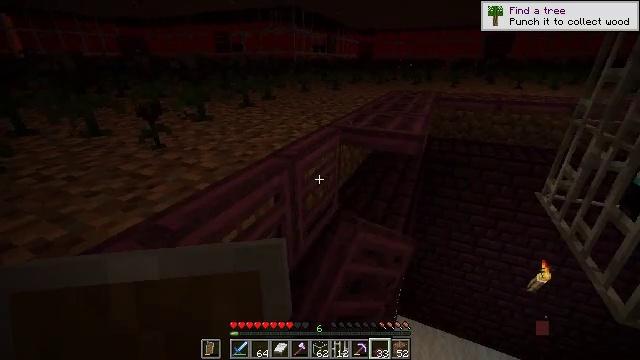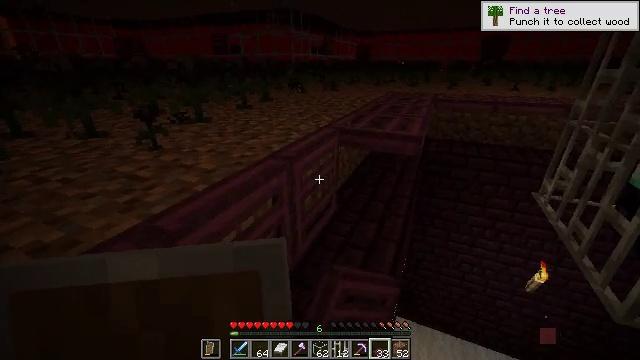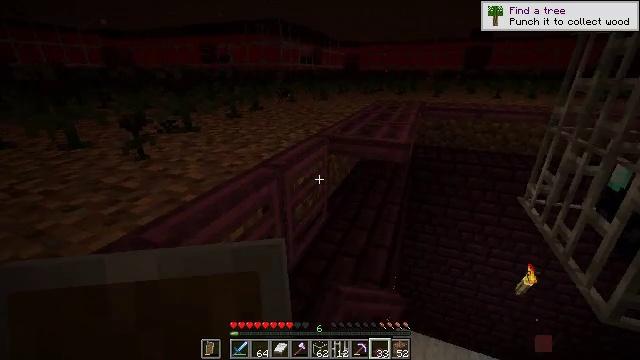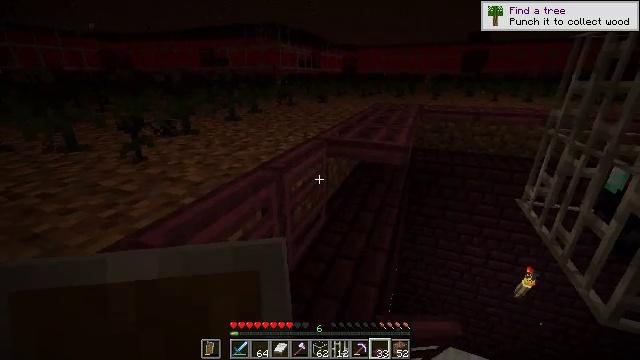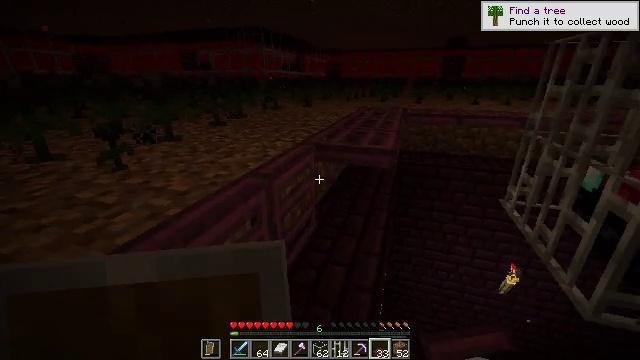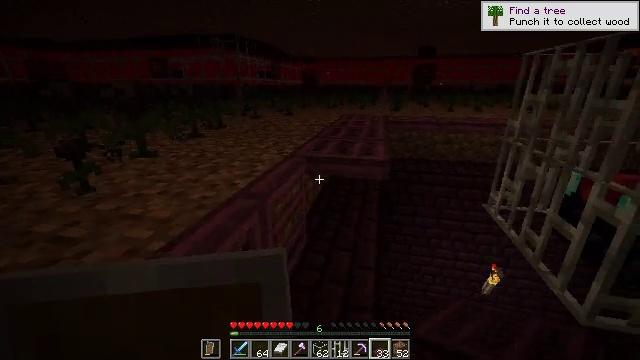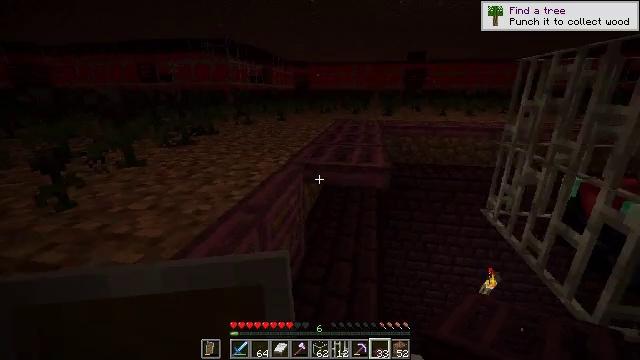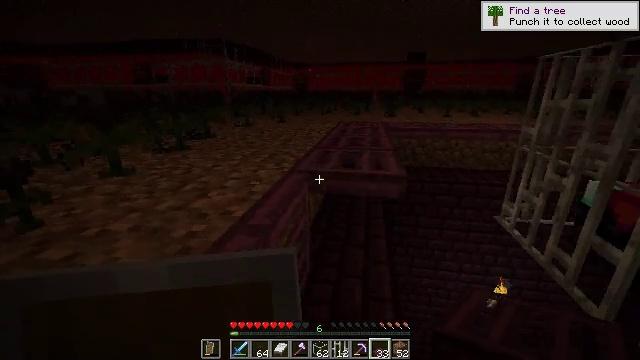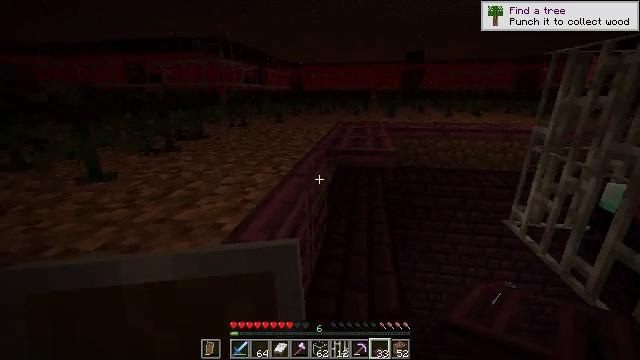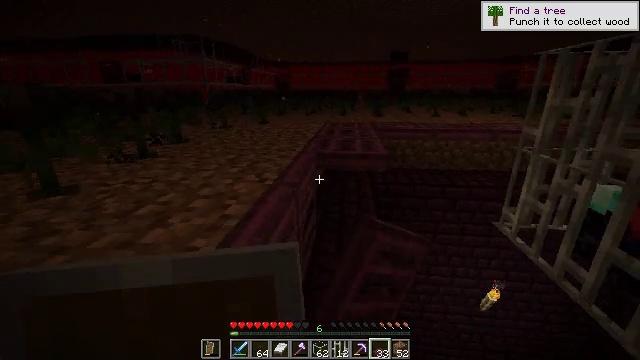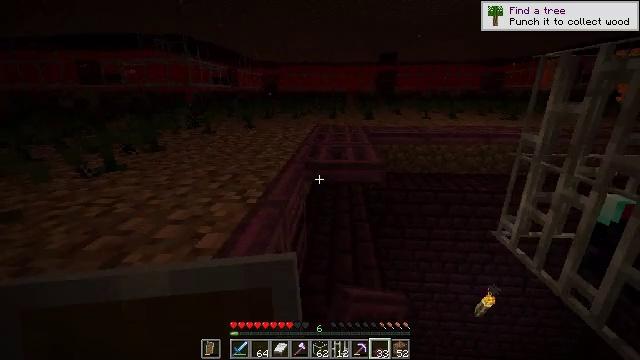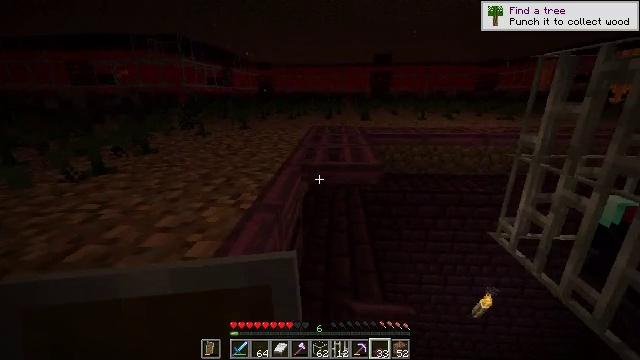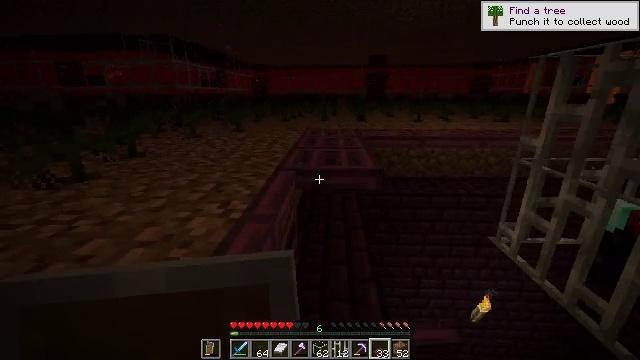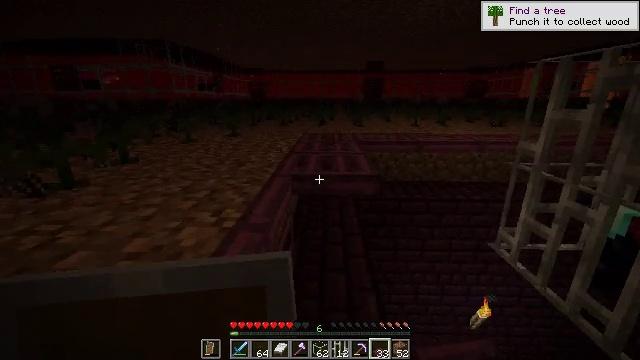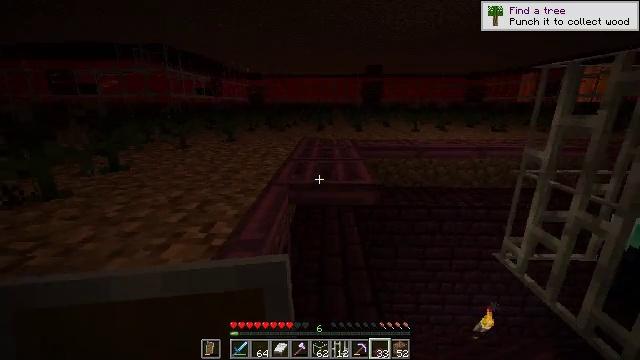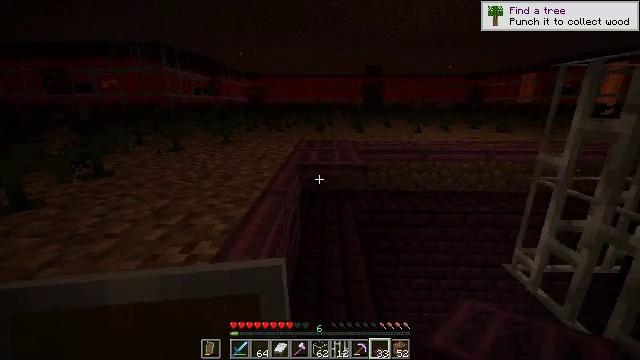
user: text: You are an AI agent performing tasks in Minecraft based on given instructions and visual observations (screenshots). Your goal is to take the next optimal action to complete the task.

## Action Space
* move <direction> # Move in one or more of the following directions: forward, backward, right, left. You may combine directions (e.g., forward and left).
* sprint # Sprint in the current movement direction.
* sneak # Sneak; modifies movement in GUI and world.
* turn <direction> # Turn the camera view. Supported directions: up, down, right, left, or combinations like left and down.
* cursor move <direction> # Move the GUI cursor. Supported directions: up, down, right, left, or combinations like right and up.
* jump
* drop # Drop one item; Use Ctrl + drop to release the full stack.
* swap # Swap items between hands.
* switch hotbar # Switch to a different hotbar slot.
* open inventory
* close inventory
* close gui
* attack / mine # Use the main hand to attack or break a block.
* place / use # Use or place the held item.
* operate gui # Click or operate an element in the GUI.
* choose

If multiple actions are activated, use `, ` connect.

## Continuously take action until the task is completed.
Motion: motion action
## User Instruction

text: Attack the nether bricks to collect them.
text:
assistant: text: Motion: use / place
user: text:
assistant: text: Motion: turn right and up
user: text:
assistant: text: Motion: no_op
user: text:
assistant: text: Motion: move forward and move left, turn right
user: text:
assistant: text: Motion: move forward and move left, turn right and up
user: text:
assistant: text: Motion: move forward, turn right
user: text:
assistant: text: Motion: move forward
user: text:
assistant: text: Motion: move forward, use / place
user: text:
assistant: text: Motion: move forward, turn right
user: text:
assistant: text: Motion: move forward, turn right
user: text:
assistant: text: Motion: no_op
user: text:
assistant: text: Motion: turn right
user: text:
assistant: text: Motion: move forward
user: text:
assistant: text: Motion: move forward
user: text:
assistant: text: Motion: move forward, use / place
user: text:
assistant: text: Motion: move forward, use / place
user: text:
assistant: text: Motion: move forward, use / place
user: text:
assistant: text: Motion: move forward, use / place
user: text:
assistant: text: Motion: move forward
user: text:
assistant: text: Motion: move forward, use / place
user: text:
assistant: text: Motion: move forward, use / place
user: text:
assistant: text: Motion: move forward
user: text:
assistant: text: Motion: move forward, use / place
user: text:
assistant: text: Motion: move forward, use / place
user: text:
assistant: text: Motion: move forward
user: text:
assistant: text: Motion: move forward
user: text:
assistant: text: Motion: move forward, turn down
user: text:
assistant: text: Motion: move forward, turn right and down
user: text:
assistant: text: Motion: turn right and down
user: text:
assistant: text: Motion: turn right and down